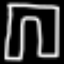
Label: pants